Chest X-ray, AP view. Patient: 32 years old, sex M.
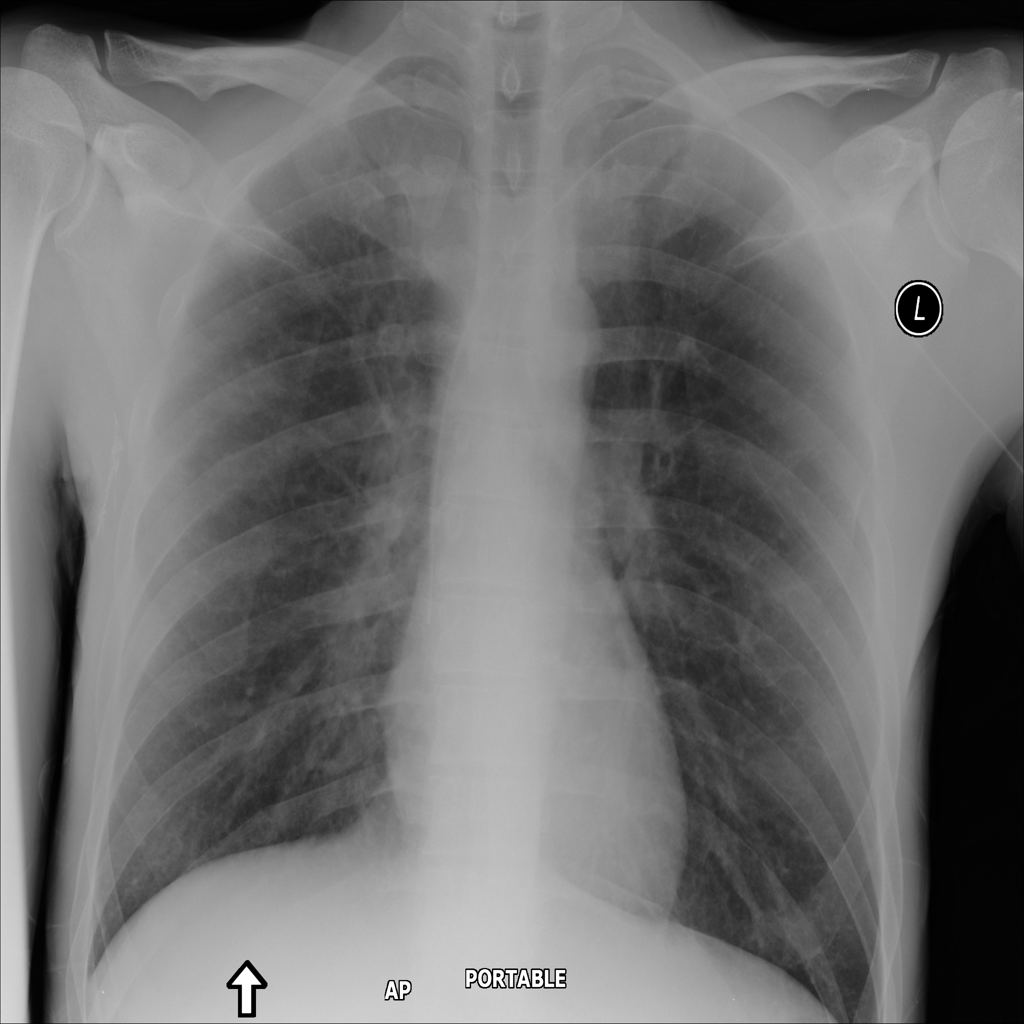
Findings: No Finding